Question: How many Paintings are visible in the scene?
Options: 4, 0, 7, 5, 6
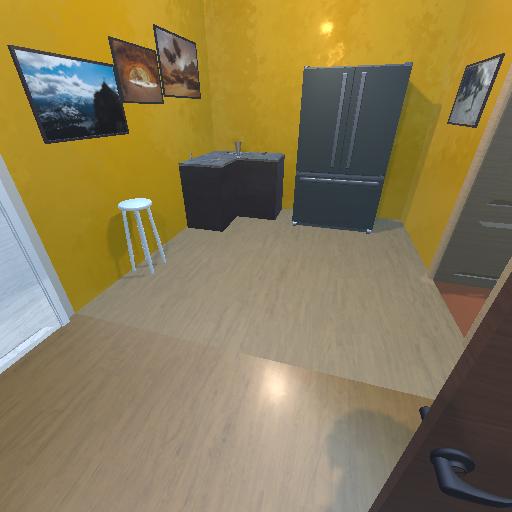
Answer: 4